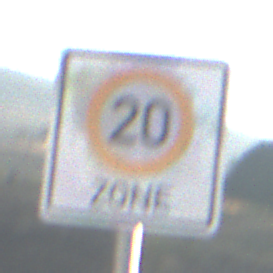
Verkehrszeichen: BeginnZone20
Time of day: SunriseSunset
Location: Outdoor (Nature)
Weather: Clear
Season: NotSpecified
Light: Natural